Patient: sex F, age 62
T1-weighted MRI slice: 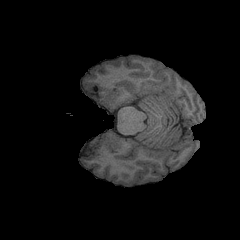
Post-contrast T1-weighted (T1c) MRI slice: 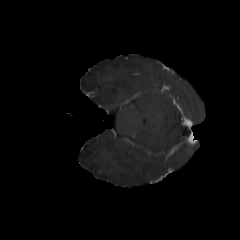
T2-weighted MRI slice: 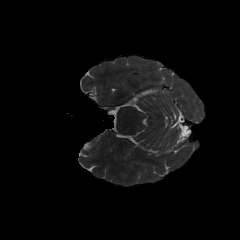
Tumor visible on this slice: no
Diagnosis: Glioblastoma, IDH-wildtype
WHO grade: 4